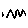
Label: zigzag